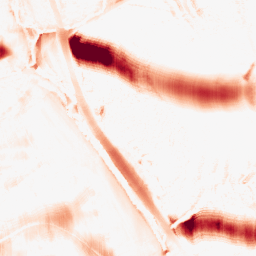
Category: morphological
Decomposition family: morphological_ellipse
Decomposition parameters: operation: opening
width: 50
height: 20
Upsampling method: bspline
Upsampling parameters: scale: 8
Upsampling scale: 8